Interaction volume radius: 10 \u00c5
Interaction volume height: 10 \u00c5
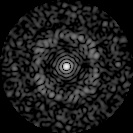
Disorder parameter: 0.814